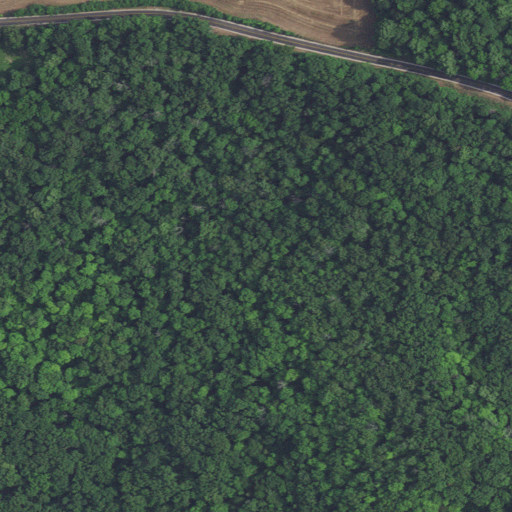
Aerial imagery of ridge(s) in Indiana named German Ridge containing deciduous forest, open development, cultivated crops, low intensity development, and mixed forest